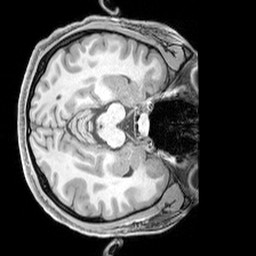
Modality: T1w
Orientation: axial
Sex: male
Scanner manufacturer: siemens
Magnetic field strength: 3 T
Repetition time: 2.3 s
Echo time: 0.00226 s